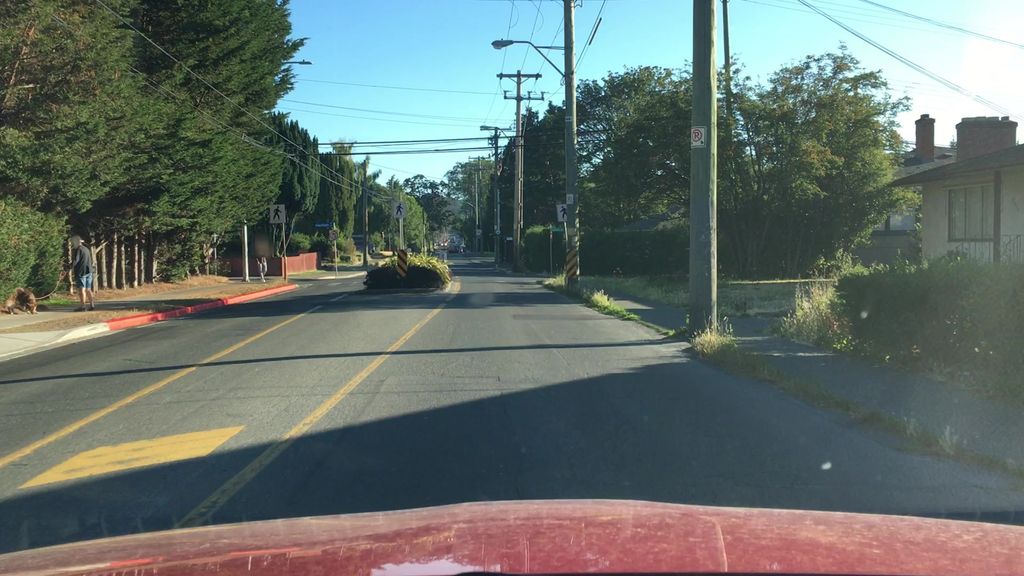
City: victoria